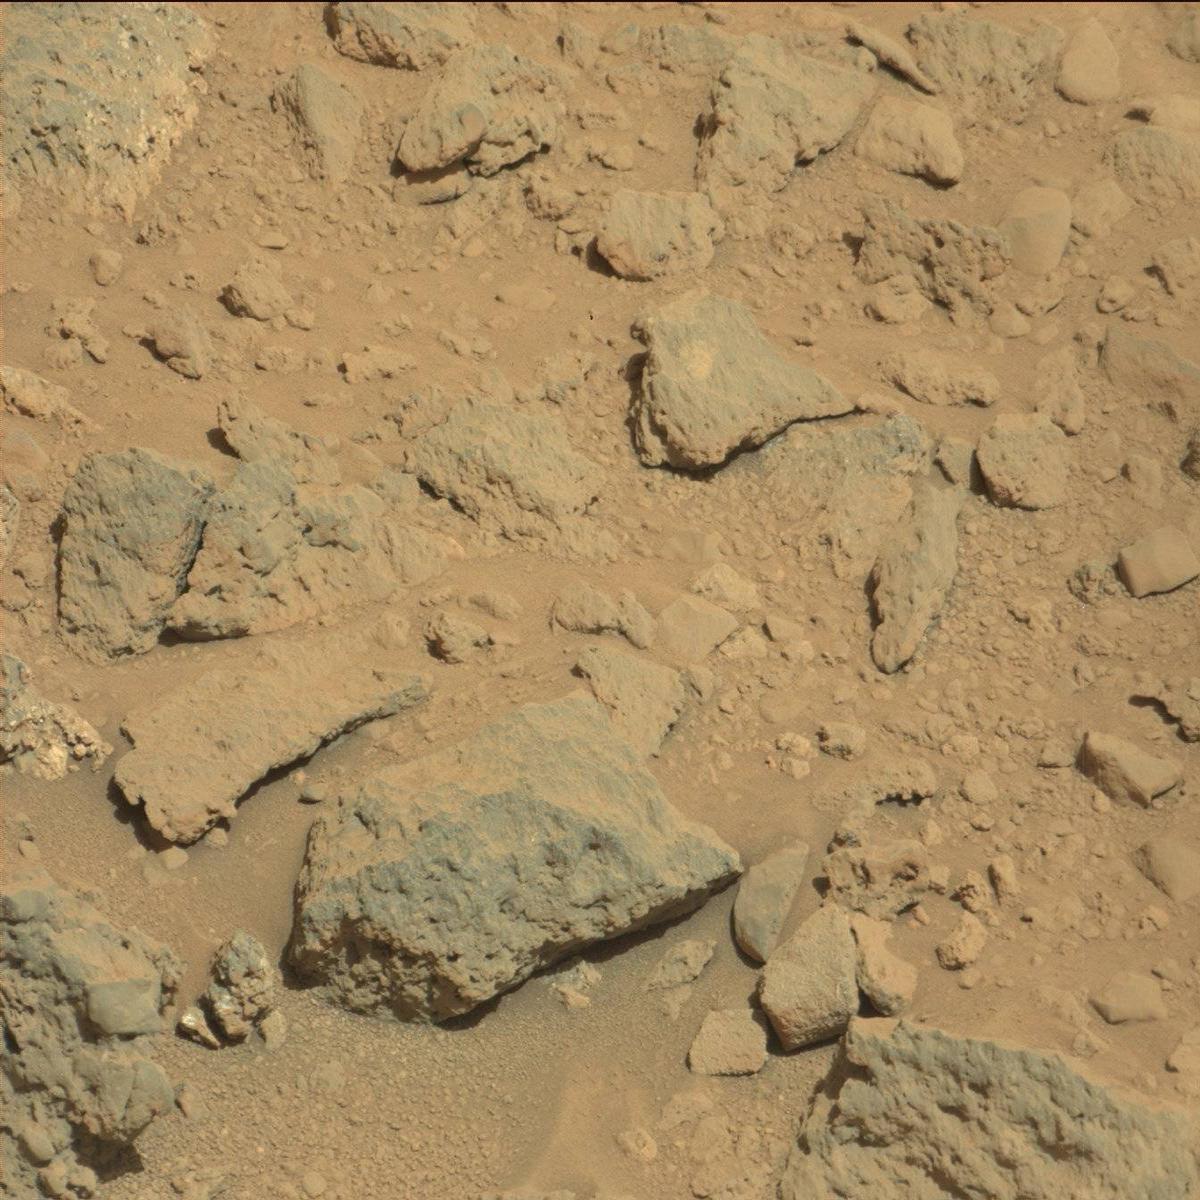
Terrain classes present: Bedrock, Sand / Soil